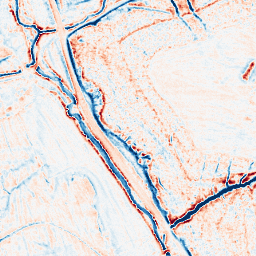
Category: edge_preserving
Decomposition family: anisotropic_diffusion
Decomposition parameters: iterations: 50
kappa: 50
gamma: 0.05
Upsampling method: sinc_blackman
Upsampling parameters: scale: 4
kernel_size: 8
Upsampling scale: 4